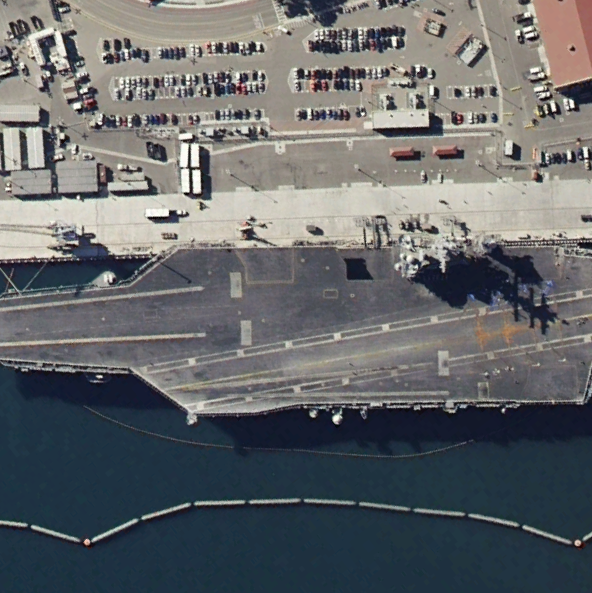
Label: aircraft_carrier